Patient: sex M, age 73
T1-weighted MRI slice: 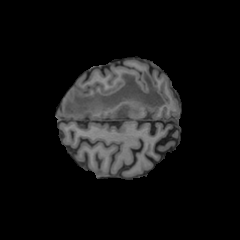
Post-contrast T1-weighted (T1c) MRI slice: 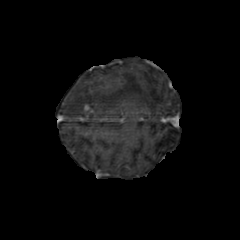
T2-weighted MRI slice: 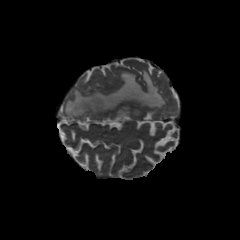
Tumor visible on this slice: yes
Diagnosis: Glioblastoma, IDH-wildtype
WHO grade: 4